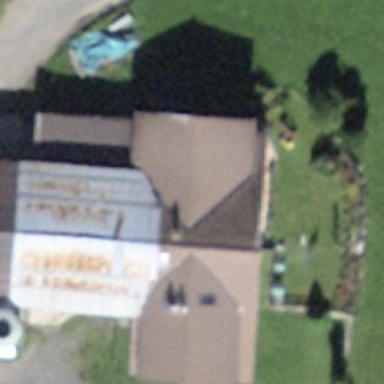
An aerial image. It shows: Farm building.